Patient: sex M, age 46
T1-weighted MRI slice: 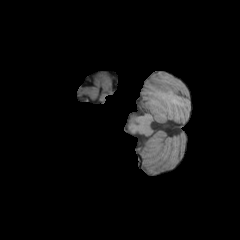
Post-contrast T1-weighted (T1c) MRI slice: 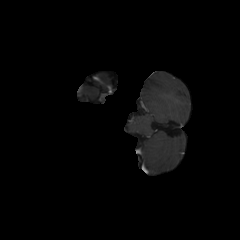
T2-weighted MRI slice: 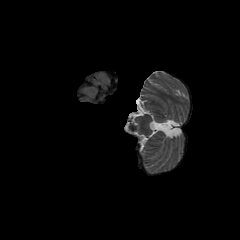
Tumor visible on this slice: no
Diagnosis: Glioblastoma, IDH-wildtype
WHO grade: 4